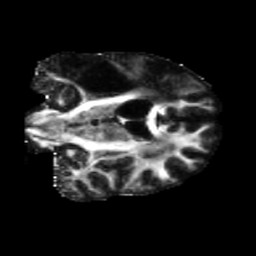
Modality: FA
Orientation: coronal
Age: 49
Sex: male
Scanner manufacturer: siemens
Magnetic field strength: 3 T
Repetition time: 5.47 s
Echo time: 0.0854 s